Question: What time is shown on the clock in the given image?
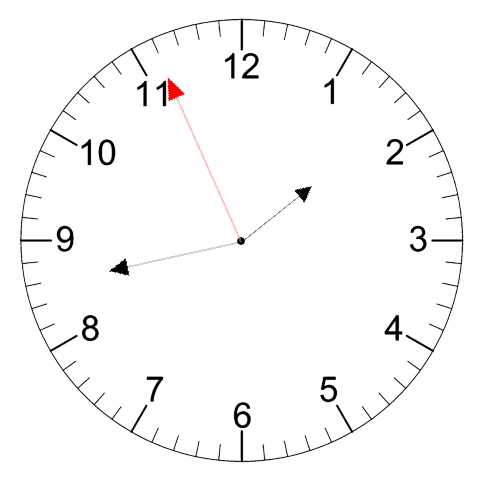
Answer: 01:42:56